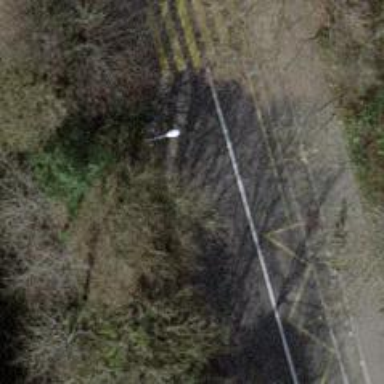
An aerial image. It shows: Bus stop with stop position for public transport.